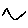
Label: zigzag